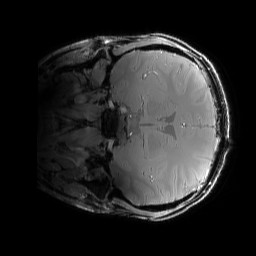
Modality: PDw
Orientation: coronal
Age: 28
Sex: female
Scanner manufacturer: siemens
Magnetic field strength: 6.98 T
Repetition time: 1.78 s
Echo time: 0.00386 s